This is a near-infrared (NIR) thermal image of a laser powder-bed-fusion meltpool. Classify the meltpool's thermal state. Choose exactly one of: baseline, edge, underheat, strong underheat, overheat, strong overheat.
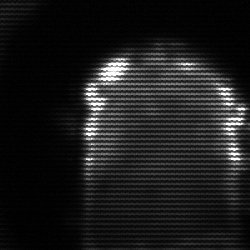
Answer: baseline